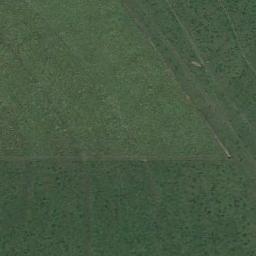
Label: meadow